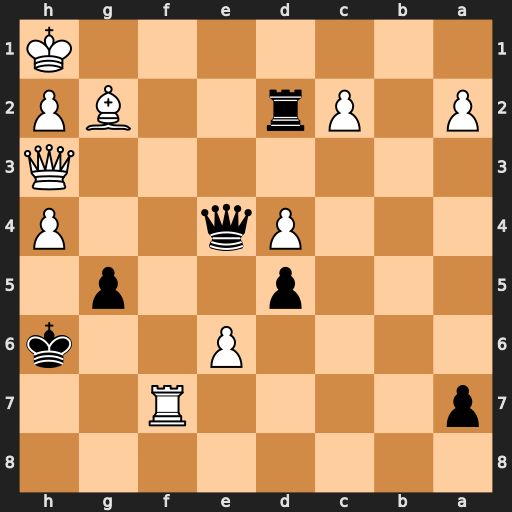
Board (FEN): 8/p4R2/4P2k/3p2p1/3Pq2P/7Q/P1Pr2BP/7K
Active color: b
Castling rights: -
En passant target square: -
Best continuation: Rd1+ Rf1 Rxf1#